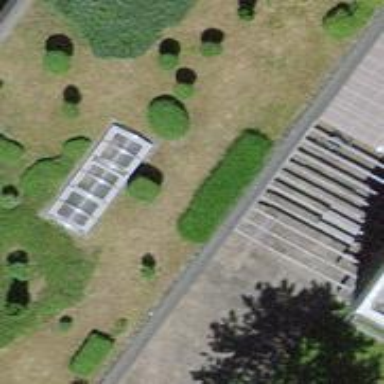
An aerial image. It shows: Set of steps leading to building arcade.